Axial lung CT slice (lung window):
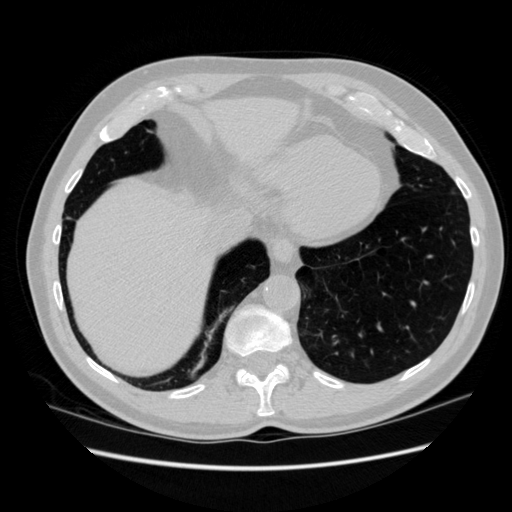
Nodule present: no